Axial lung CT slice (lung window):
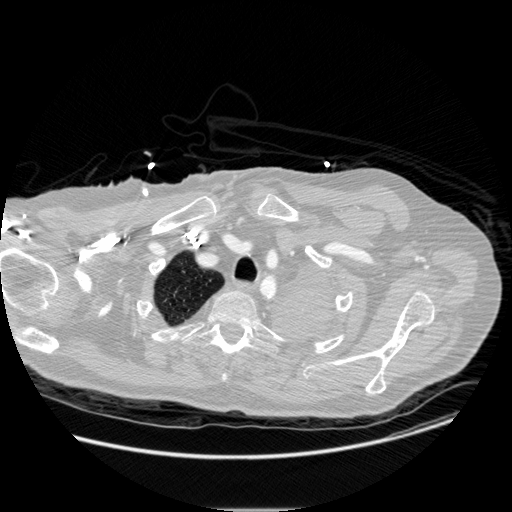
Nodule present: no